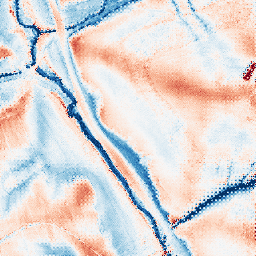
Category: edge_preserving
Decomposition family: guided
Decomposition parameters: radius: 16
eps: 0.001
Upsampling method: regularized
Upsampling parameters: scale: 2
lambda_reg: 0.1
Upsampling scale: 2